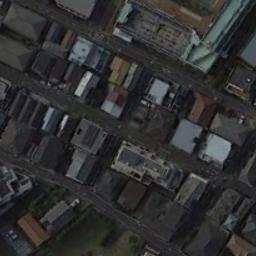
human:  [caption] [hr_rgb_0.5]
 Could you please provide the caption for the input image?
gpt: Residential areas are sparsely spaced .

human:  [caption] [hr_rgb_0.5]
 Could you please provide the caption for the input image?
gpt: The dense residential is next to the road .

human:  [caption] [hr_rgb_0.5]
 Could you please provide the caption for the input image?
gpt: There are many roads and neatly arranged houses and few cars in densely populated areas .

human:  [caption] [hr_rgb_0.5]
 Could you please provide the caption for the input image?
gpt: A dense residential area has lots of houses with different colors of roofs and some roads go through the residential area .

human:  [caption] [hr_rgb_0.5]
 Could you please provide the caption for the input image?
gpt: There are buildings of different colors on a dense residential area .